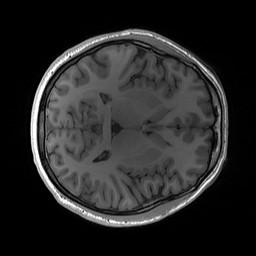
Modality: T1w
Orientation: axial